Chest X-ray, PA view. Patient: 62 years old, sex M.
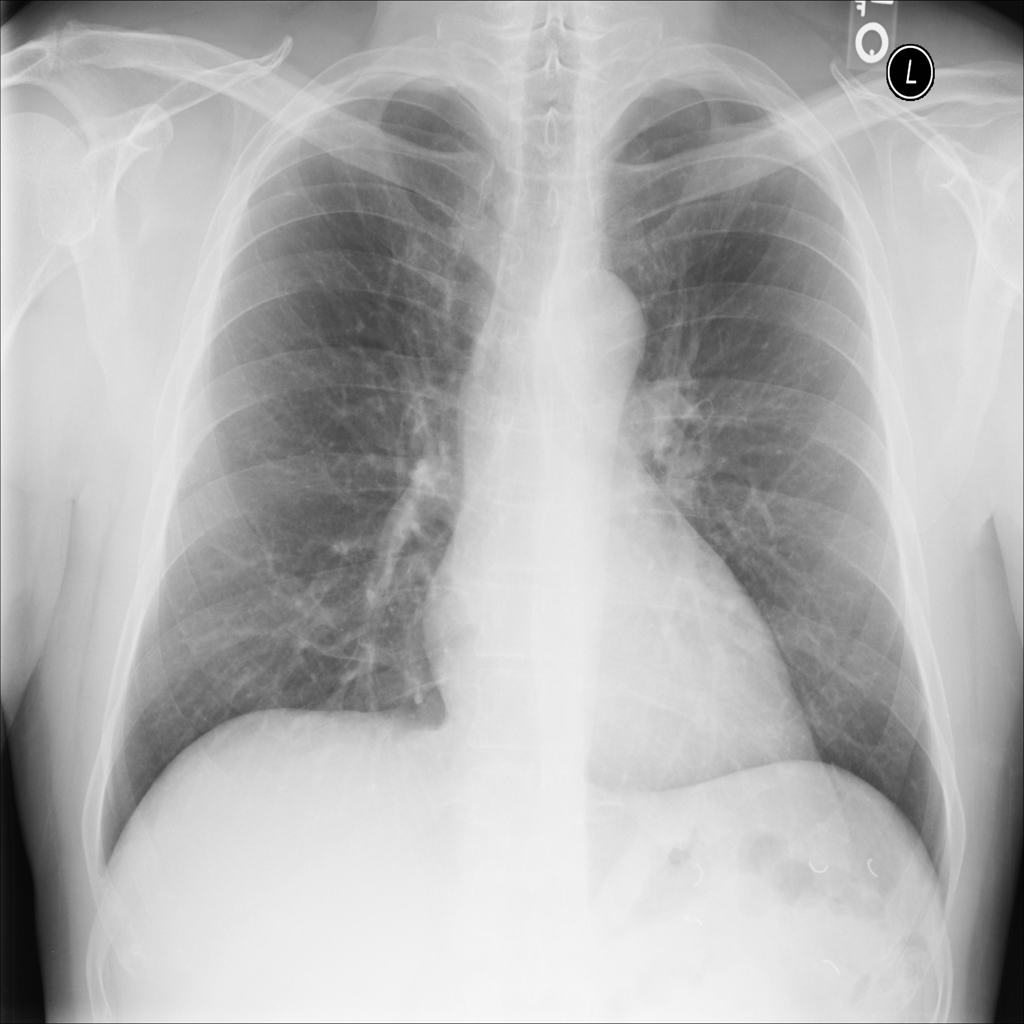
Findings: No Finding